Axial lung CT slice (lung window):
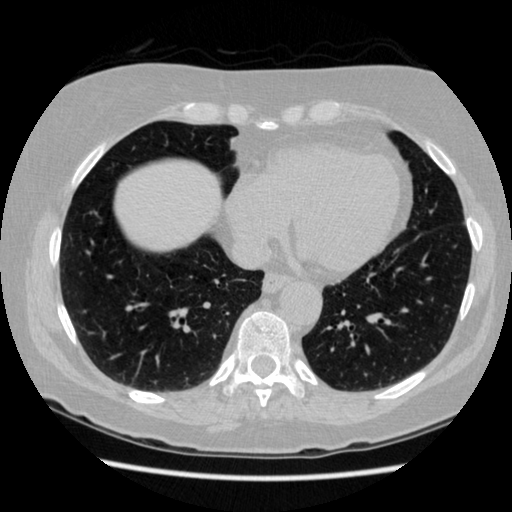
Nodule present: no